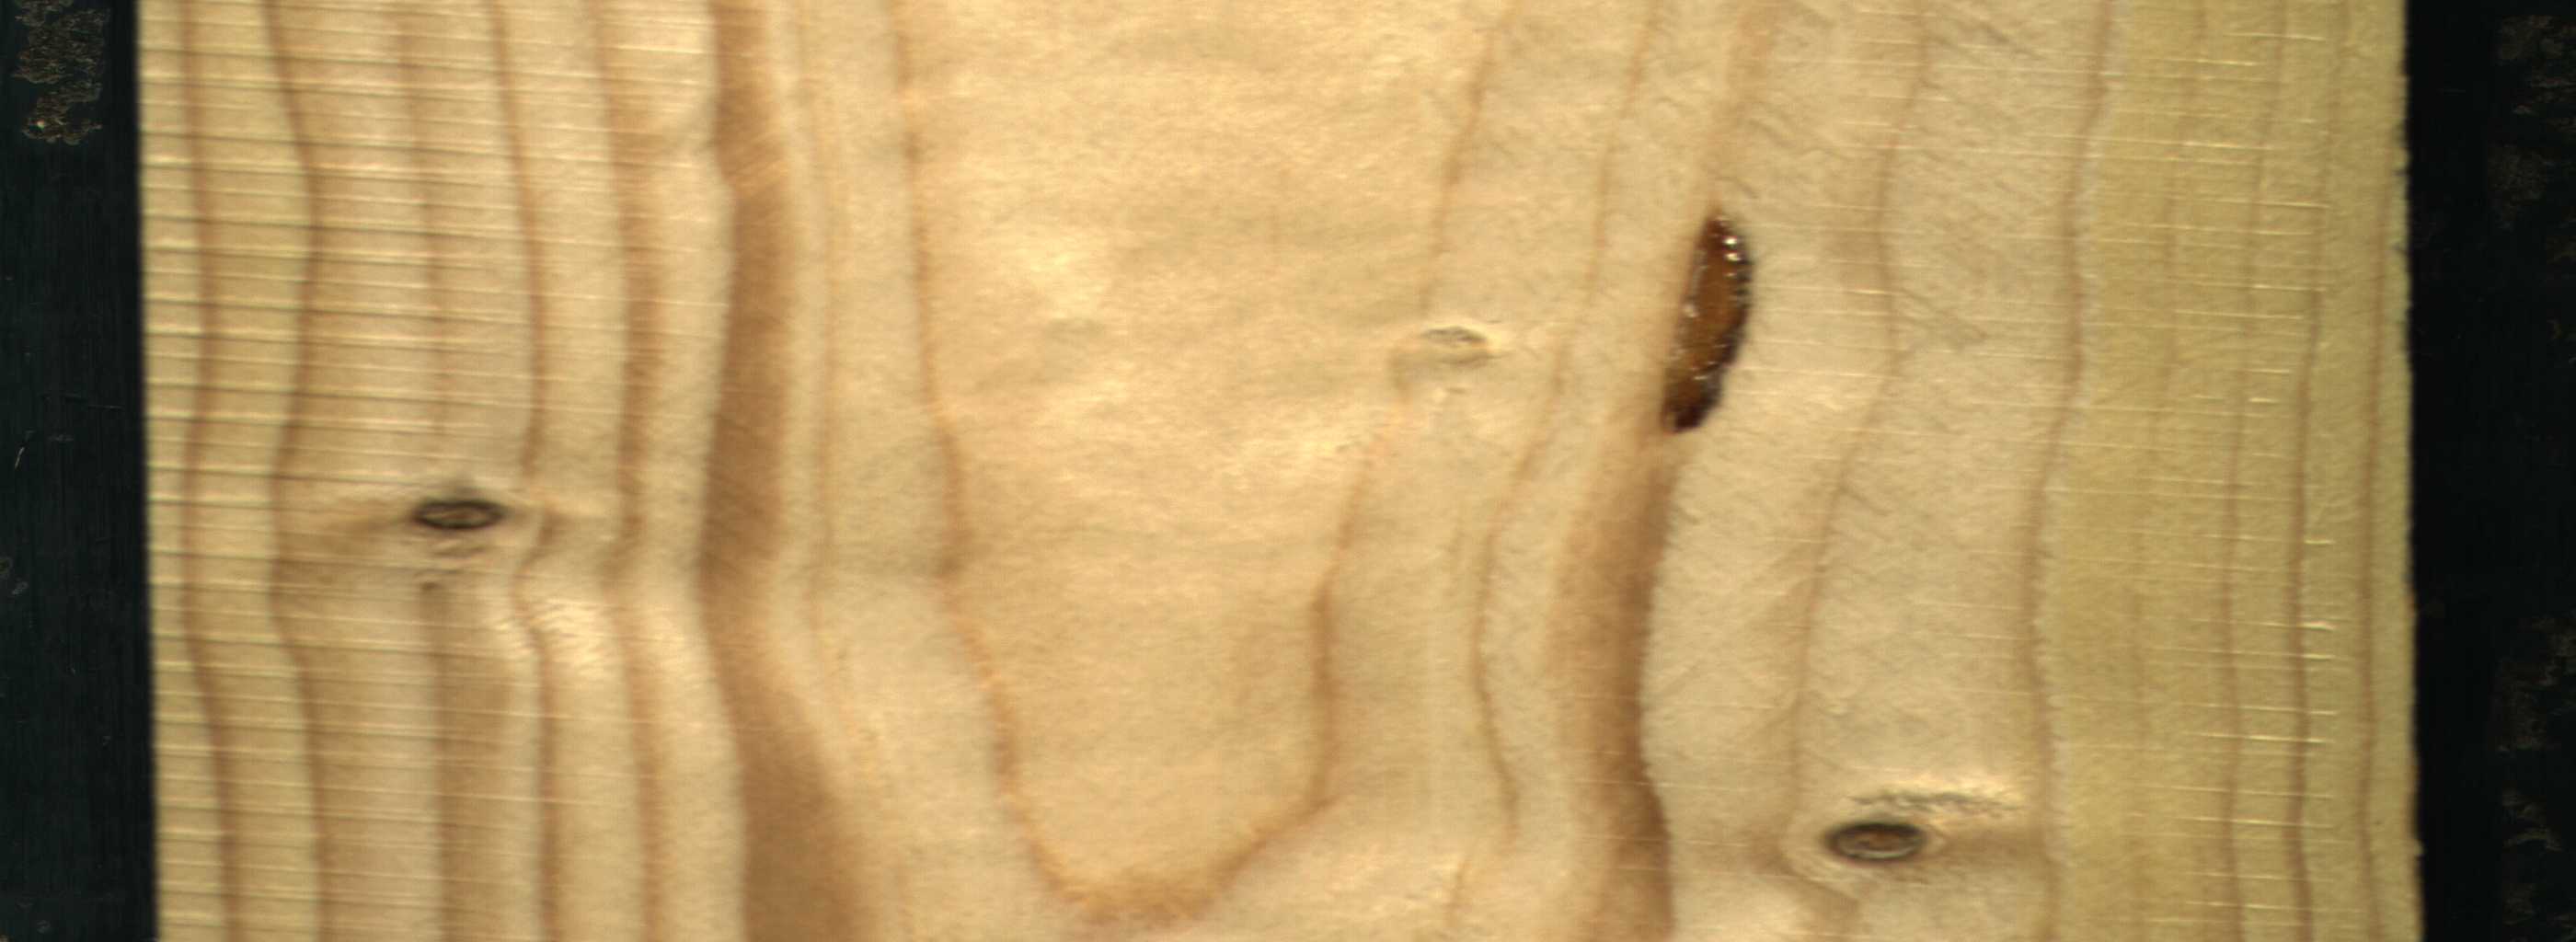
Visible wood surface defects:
resin
Live_Knot
Live_Knot